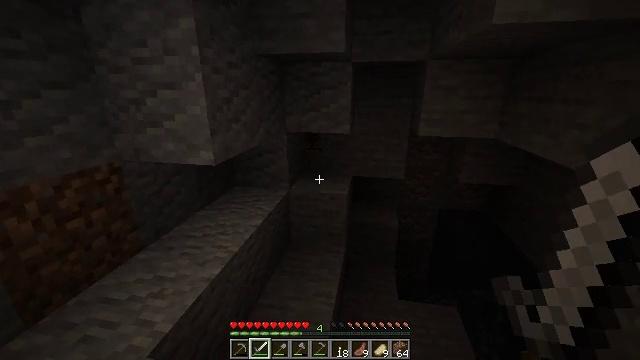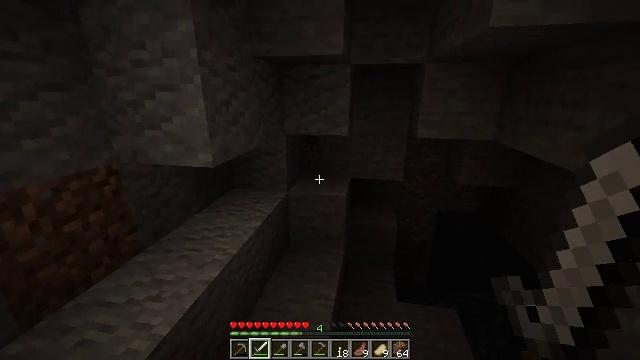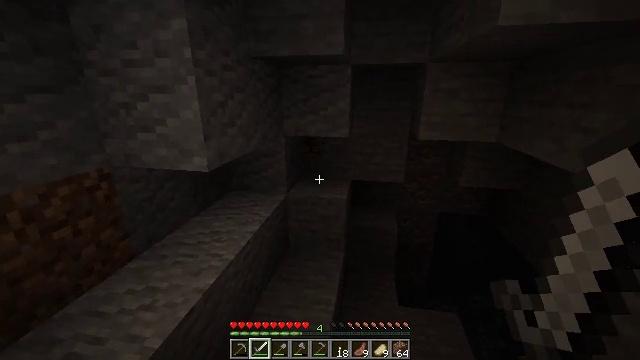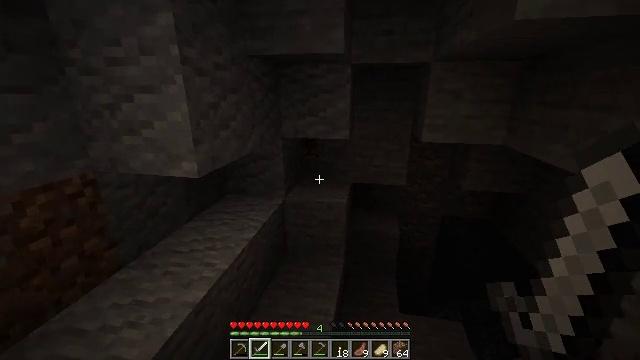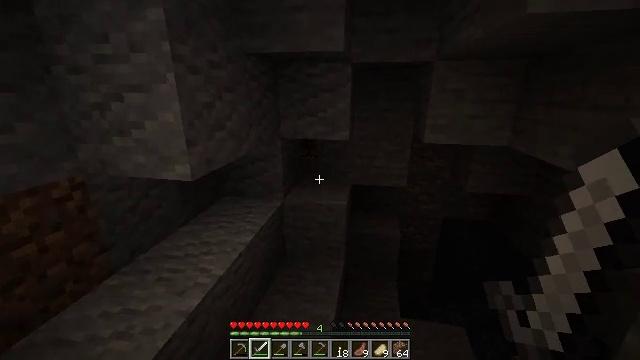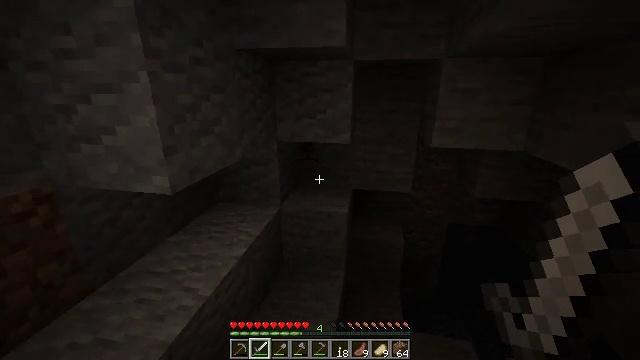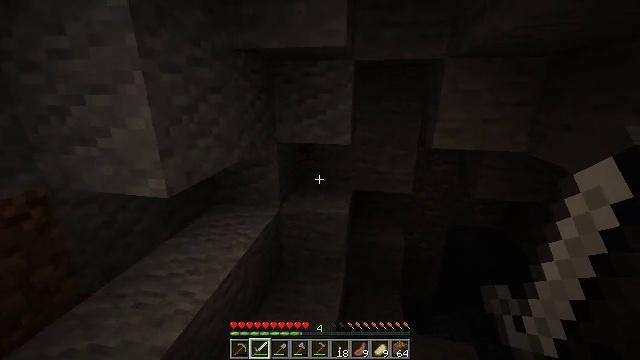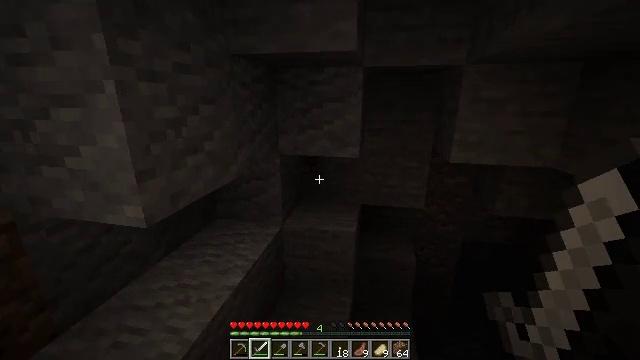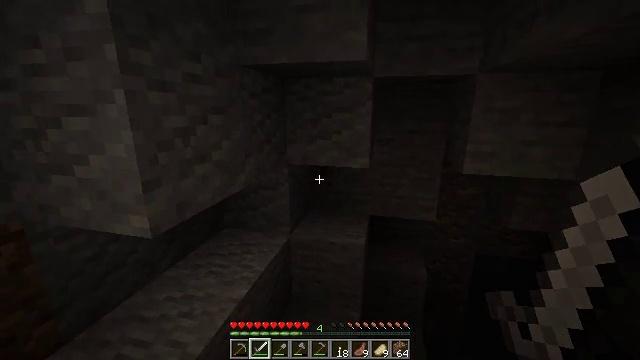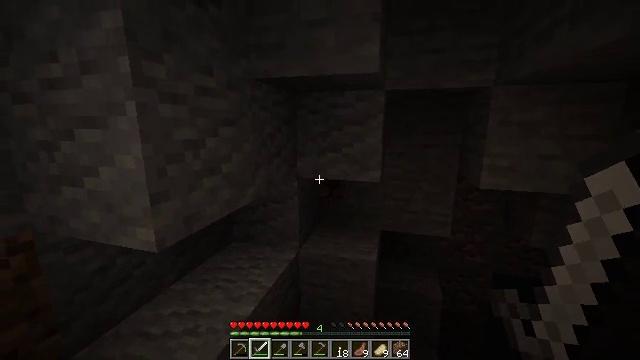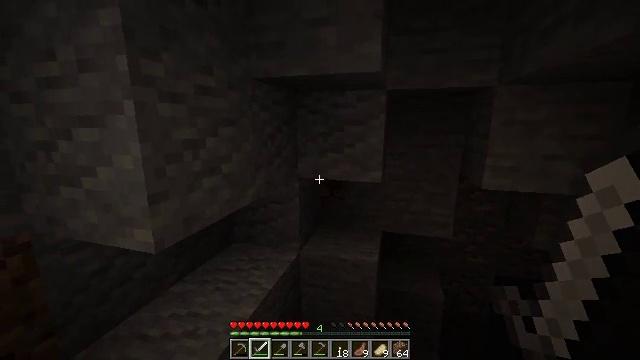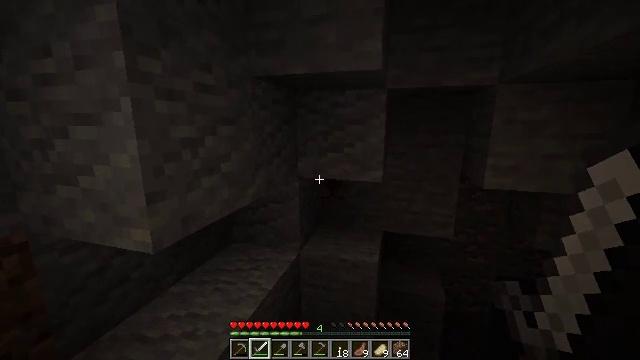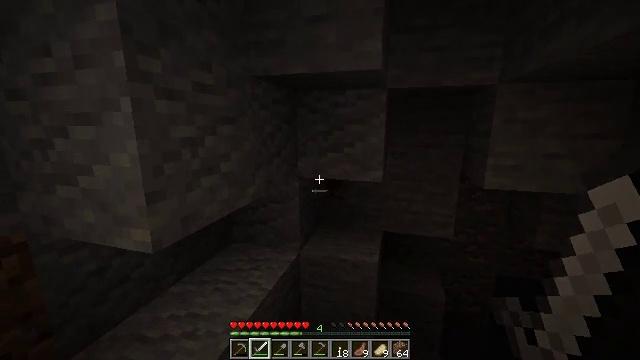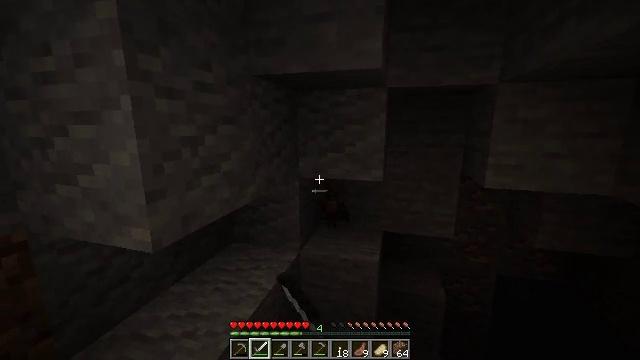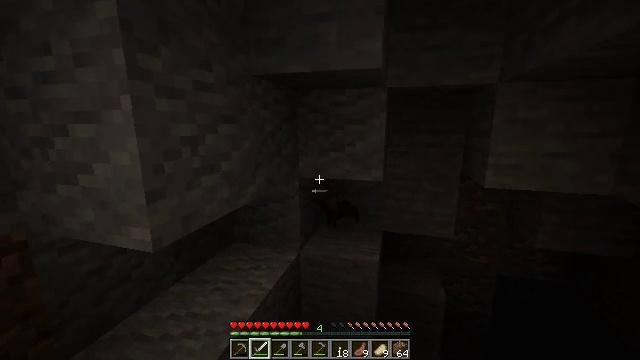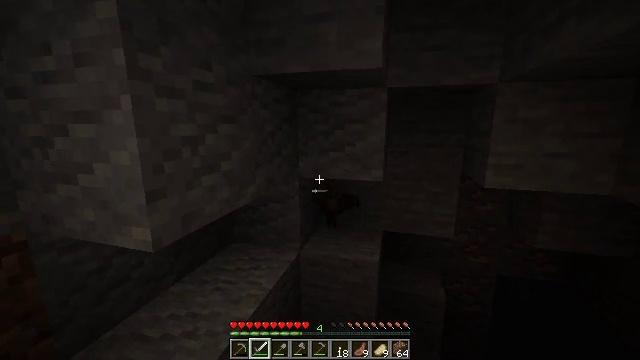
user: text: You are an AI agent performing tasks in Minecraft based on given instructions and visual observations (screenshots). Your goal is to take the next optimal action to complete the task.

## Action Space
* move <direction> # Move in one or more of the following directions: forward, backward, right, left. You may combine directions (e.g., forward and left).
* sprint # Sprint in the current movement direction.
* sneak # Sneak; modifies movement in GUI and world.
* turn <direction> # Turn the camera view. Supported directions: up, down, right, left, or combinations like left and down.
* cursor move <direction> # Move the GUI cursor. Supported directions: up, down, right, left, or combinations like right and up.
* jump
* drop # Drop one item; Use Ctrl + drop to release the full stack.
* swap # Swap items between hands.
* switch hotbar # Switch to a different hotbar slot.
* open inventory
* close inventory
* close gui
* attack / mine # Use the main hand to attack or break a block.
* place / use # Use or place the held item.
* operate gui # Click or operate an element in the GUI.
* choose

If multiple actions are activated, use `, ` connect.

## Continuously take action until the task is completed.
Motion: motion action
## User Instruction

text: Hunt bats in caves.
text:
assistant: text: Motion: no_op
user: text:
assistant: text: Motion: move forward
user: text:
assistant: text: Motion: move forward
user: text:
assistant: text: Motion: move forward
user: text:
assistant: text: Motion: move forward
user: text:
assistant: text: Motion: move forward
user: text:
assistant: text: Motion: turn left and up
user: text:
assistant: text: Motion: turn left and up
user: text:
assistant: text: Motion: turn left and up
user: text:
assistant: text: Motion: no_op
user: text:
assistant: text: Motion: no_op
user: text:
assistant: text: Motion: attack / mine
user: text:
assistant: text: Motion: attack / mine
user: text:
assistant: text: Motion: attack / mine
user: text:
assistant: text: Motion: attack / mine
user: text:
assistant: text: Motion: no_op
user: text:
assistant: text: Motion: no_op
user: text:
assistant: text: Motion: no_op
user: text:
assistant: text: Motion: no_op
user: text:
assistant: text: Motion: no_op
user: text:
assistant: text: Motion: no_op
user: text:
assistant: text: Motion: no_op
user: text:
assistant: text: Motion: no_op
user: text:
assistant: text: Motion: turn right and down
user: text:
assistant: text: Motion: no_op
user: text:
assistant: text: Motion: turn right
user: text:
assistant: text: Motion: attack / mine
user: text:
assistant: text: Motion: attack / mine
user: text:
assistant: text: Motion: attack / mine
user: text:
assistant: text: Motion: attack / mine